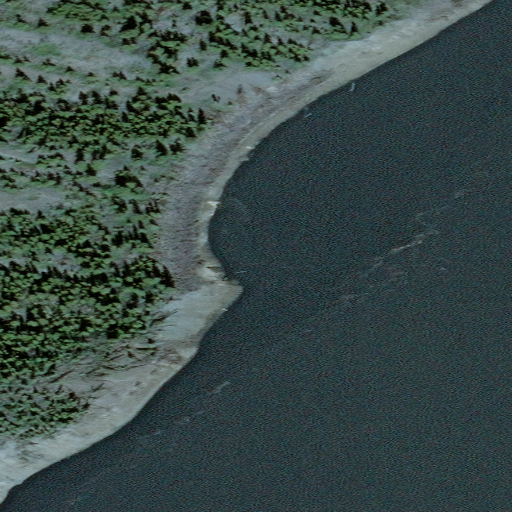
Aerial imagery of cliff(s) in Alaska named Eagle Bluff containing only unknown